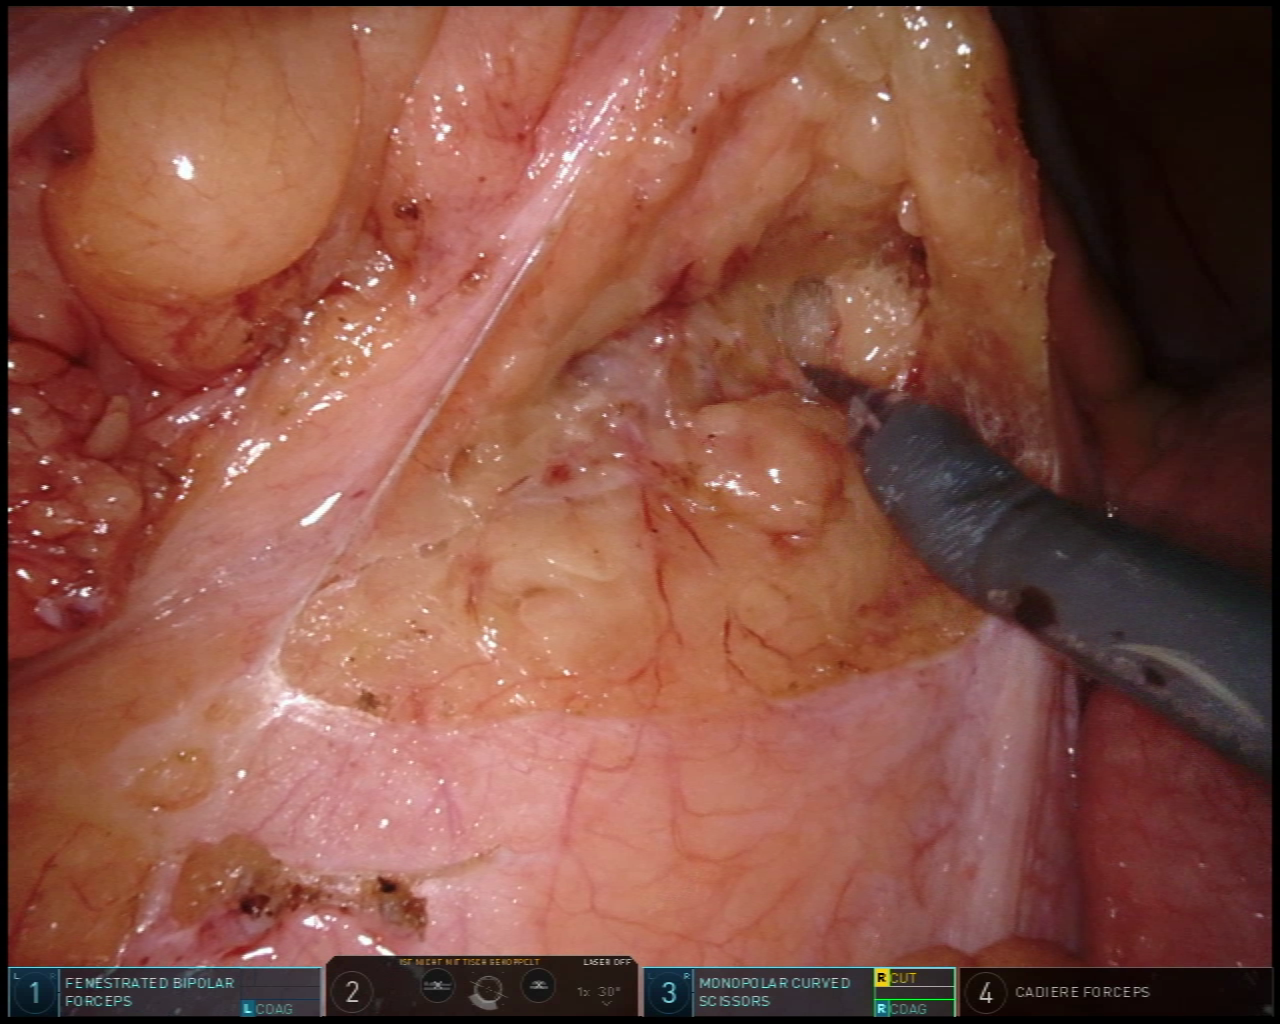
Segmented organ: small_intestine
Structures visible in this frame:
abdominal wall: yes
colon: yes
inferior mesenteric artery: no
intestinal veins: no
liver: no
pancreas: no
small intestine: yes
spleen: no
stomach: no
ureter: no
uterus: no
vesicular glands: no